Interaction volume radius: 10 \u00c5
Interaction volume height: 20 \u00c5
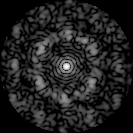
Disorder parameter: 0.689